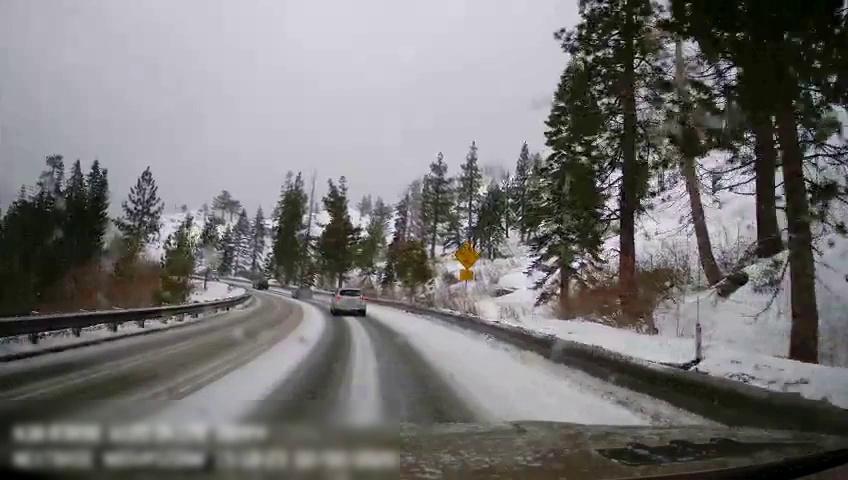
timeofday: Day
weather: Snowy
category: Drivable Space
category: Vehicles | Car
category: Vehicles | Car
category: Vehicles | Car
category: Traffic | Signs
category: Traffic | Signs